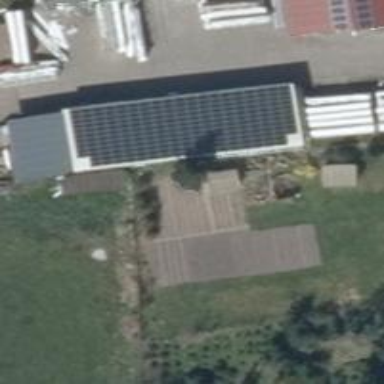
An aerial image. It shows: Solar-powered generator using photovoltaic technology. This small installation generates electricity through solar photovoltaic panels.